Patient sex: F
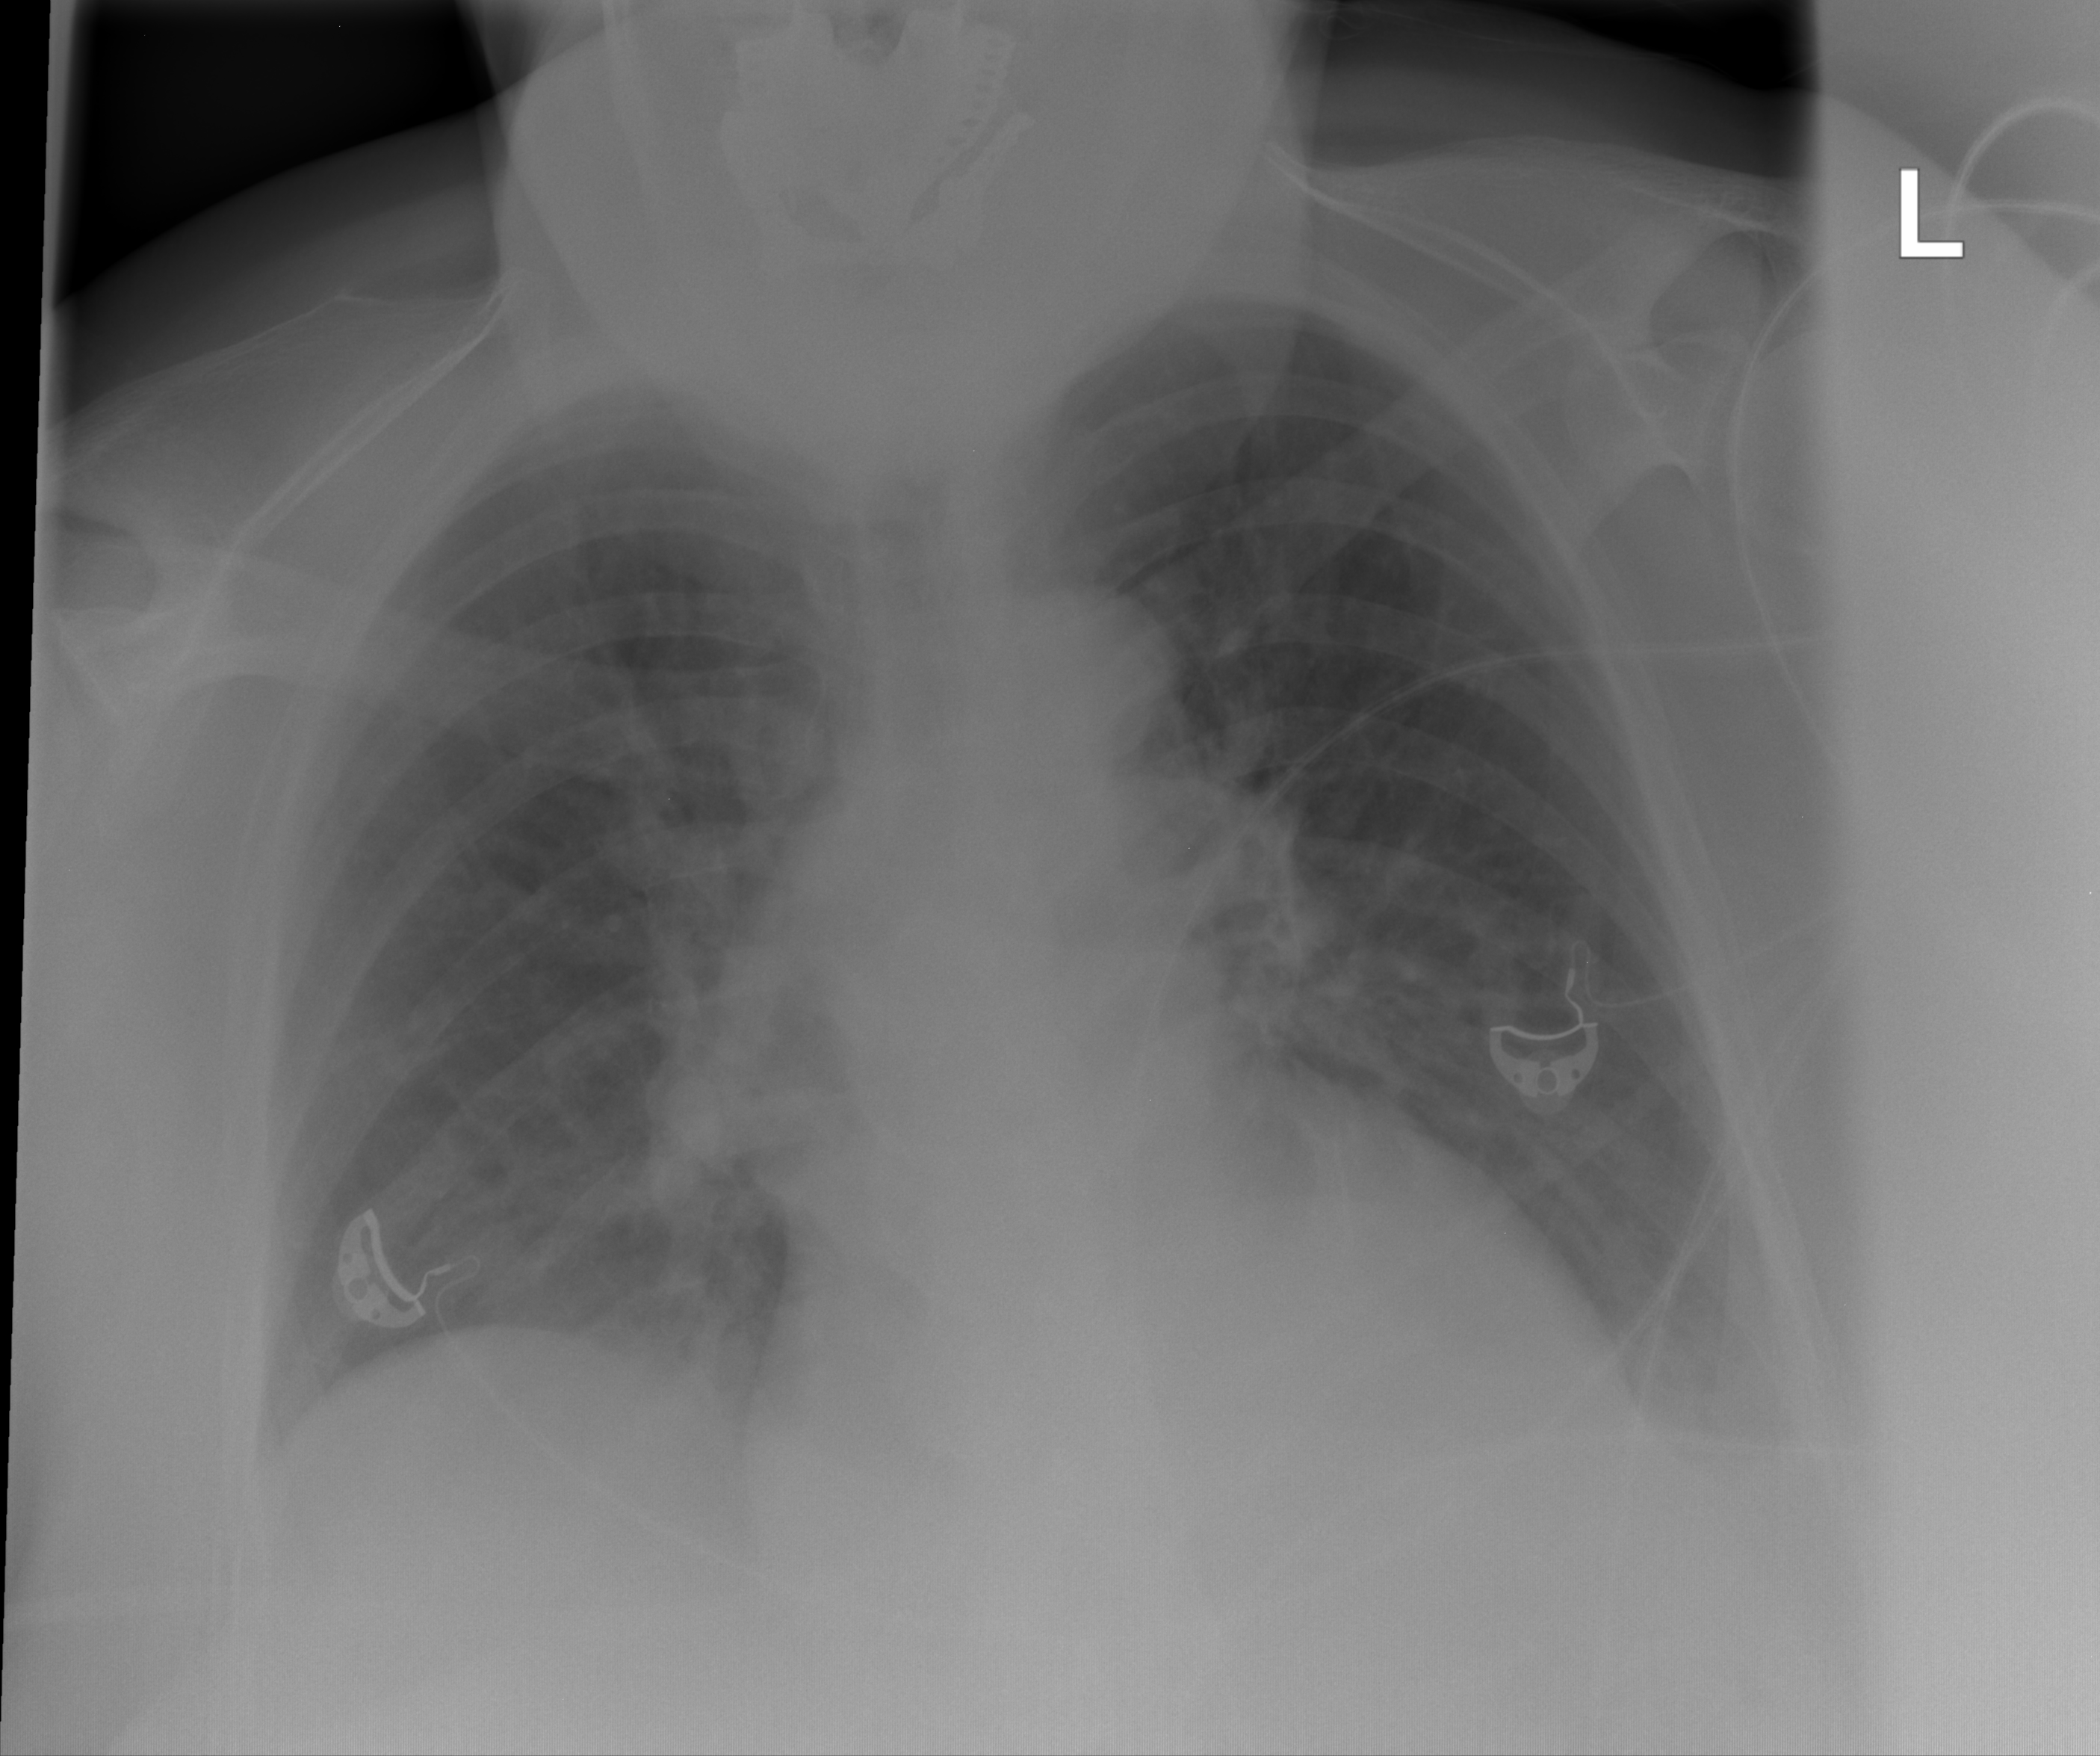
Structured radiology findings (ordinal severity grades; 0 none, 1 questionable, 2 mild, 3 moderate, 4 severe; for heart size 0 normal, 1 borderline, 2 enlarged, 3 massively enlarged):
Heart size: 0
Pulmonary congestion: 0
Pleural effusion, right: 0
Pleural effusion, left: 2
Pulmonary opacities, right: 0
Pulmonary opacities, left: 0
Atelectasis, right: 0
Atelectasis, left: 0